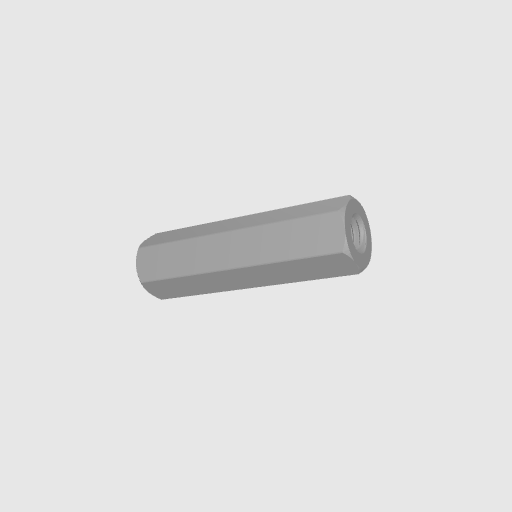
Part: Standoff8RID26